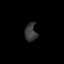
Tissue: lung
Cell type: Epithelial cells
Senescence score: 0.5416
Nuclear area (px): 213
Mean DAPI intensity: 55.46